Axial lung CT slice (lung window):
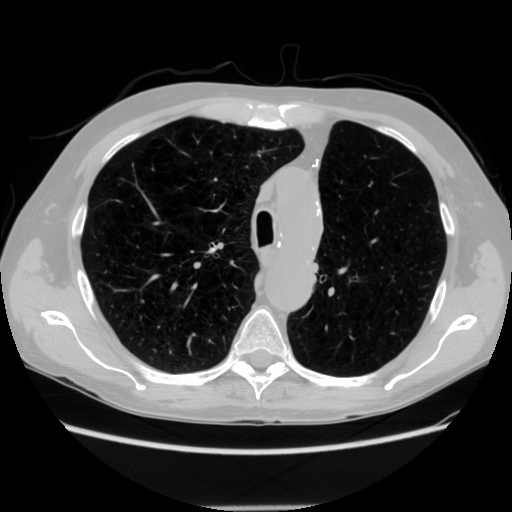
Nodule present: no